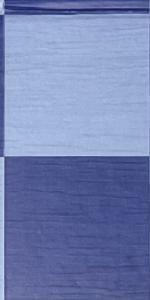
Label: Empty